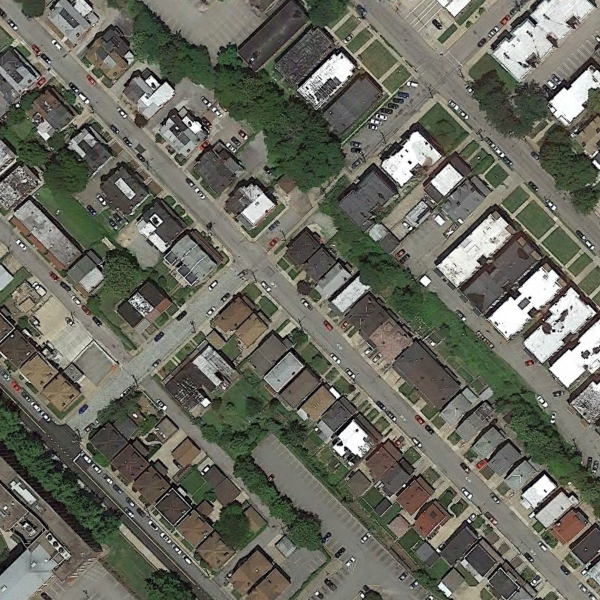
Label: DenseResidential